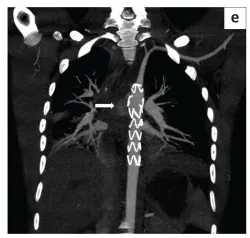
(e) Follow-up computed tomography angiography demonstrating a leak around the stent (arrow).
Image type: radiology (ct)